Question: Given the schedule below, what is the maximum total time (in minutes) a person can spend in lectures? The selected schedule MUST include at least one Mathematics lecture and at least one Art lecture. In the chart: blue for mathematics, green for physics, yellow for art, purple for music, and orange for physical education. All time nodes are integer multiples of 10 minutes.
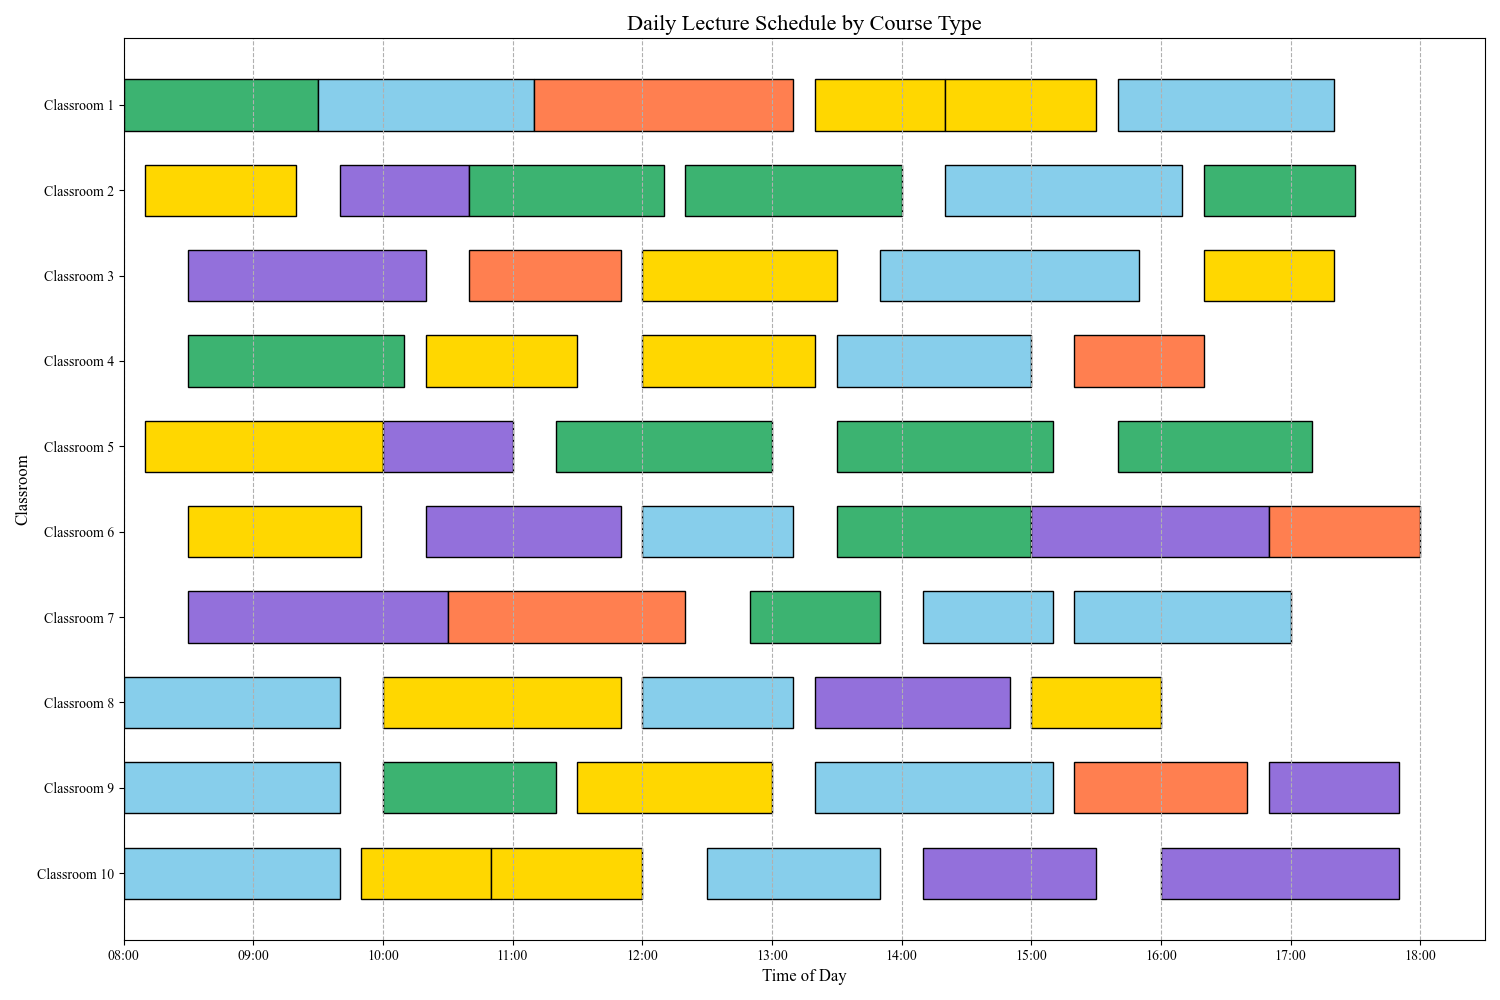
Answer: 590